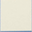
Piece: xx